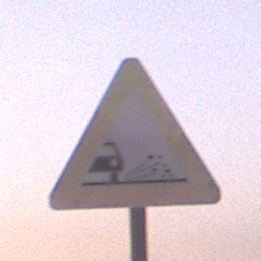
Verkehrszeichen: SplittSchotter
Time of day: SunriseSunset
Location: Outdoor (Nature)
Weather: PartlyCloudy
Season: NotSpecified
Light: Natural